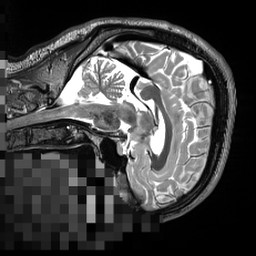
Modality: T2w
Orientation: sagittal
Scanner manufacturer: siemens
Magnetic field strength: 3 T
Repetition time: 3.2 s
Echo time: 0.564 s